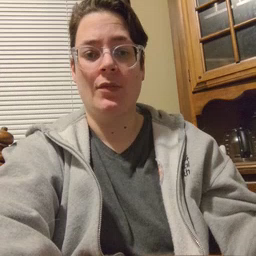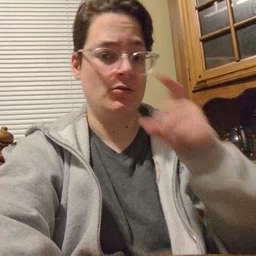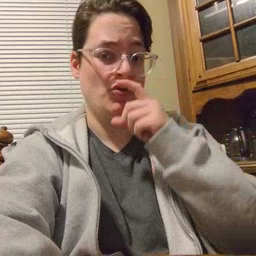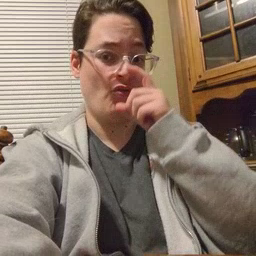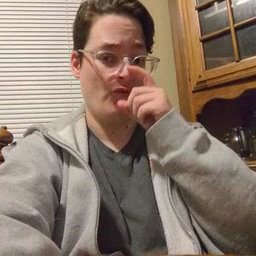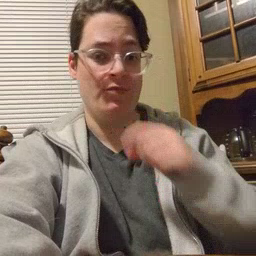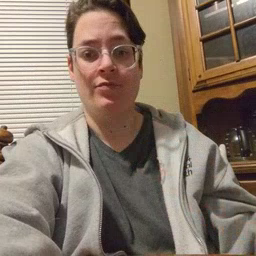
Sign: doll